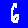
Digit: 6